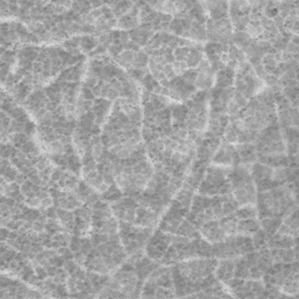
Label: frost